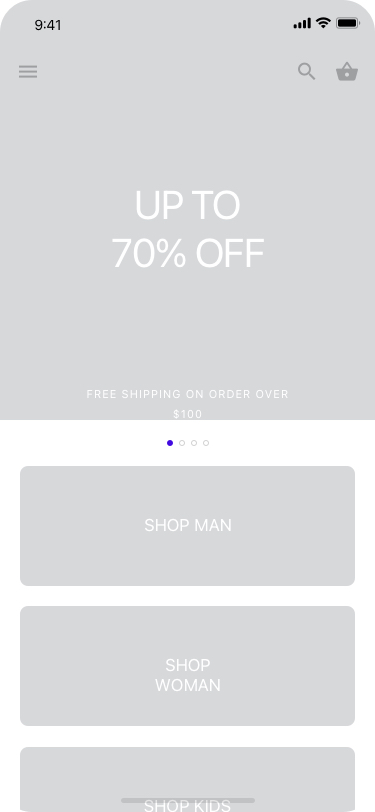
Text in this UI design:
SHOP MAN
SHOP WOMAN
SHOP KIDS
UP TO
70% OFF
FREE SHIPPING ON ORDER OVER $100